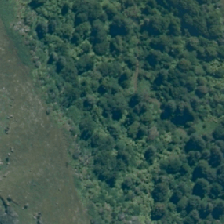
Land cover: indigenous_forest